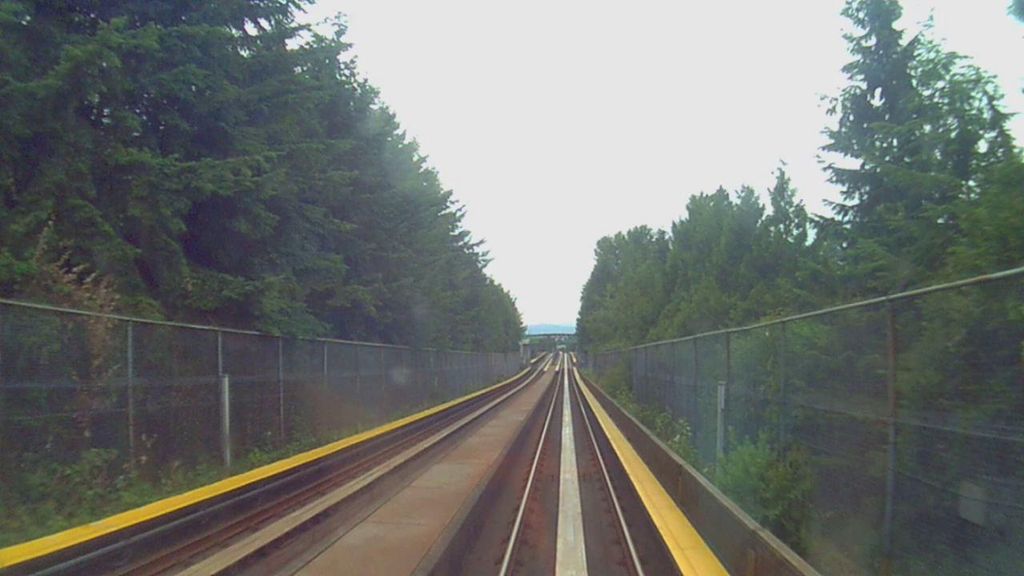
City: vancouver